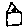
Label: house